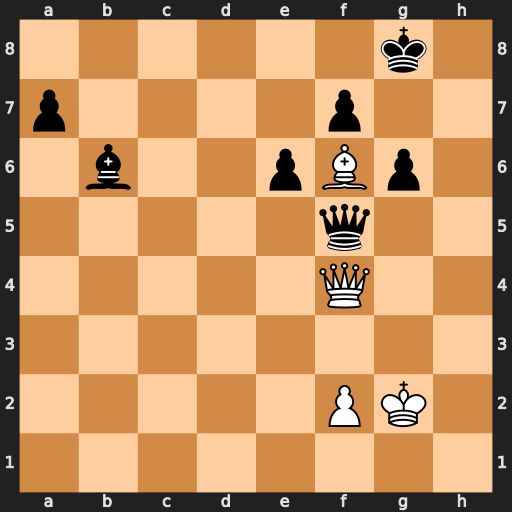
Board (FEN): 6k1/p4p2/1b2pBp1/5q2/5Q2/8/5PK1/8
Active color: w
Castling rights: -
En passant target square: -
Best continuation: Qb8+ Bd8 Qxd8+ Kh7 Qh8#